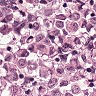
Metastatic tissue present: yes